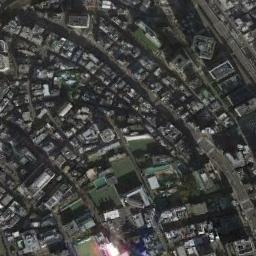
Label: dense_residential